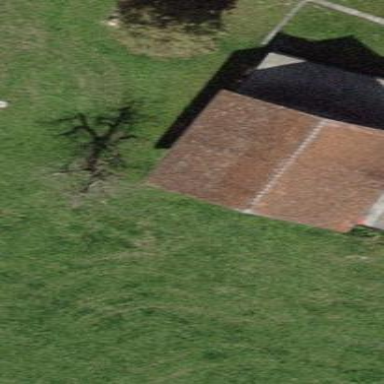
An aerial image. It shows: Hut.